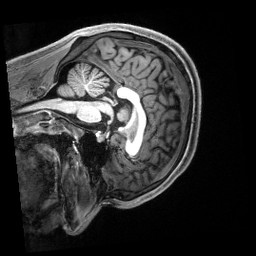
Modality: T1w
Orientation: sagittal
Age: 19
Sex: male
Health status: healthy
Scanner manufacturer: siemens
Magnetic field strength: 3 T
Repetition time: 2.5 s
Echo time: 0.00222 s